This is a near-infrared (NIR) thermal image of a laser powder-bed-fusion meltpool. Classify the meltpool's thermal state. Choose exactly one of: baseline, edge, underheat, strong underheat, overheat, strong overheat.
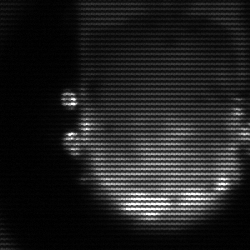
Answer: baseline